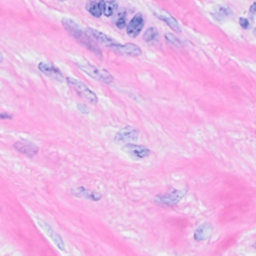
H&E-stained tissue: Breast